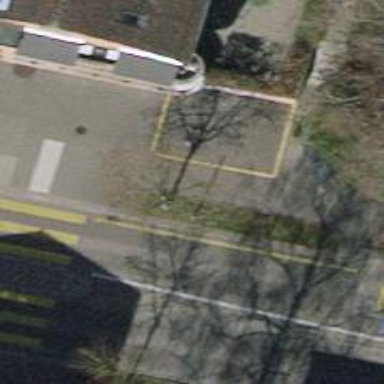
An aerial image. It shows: Bus stop with shelter. It is platform for public transport.